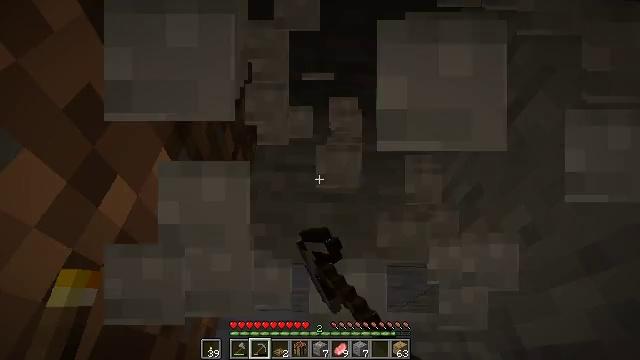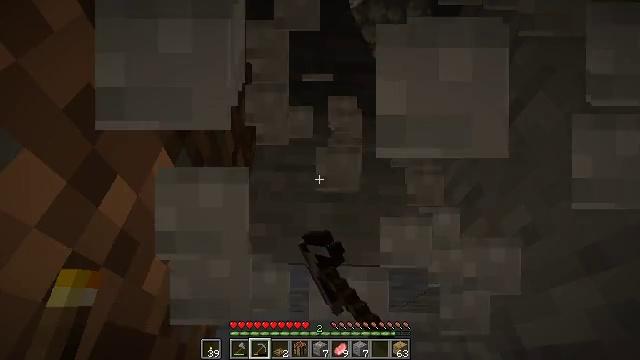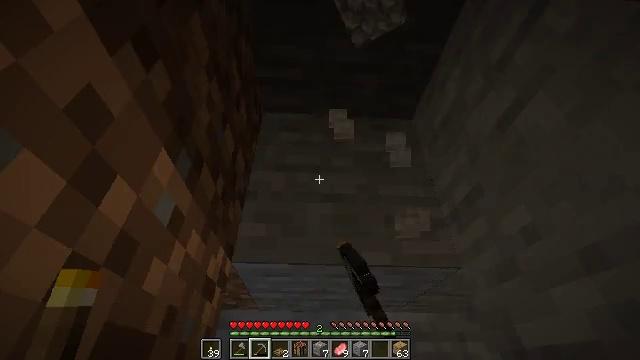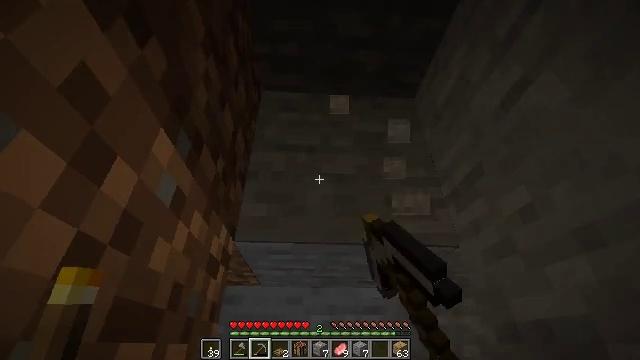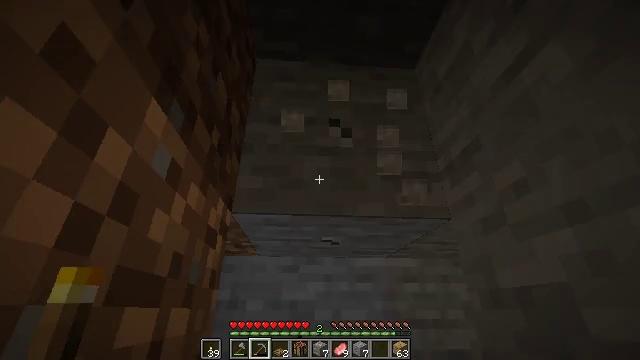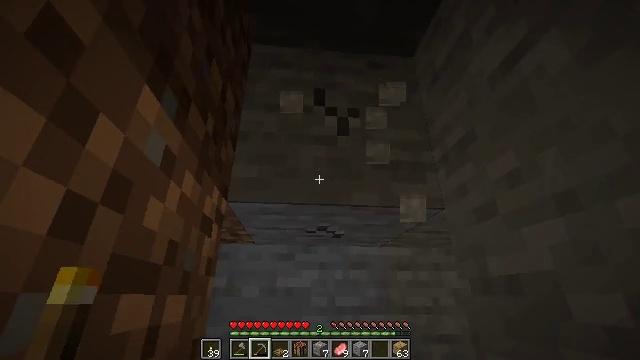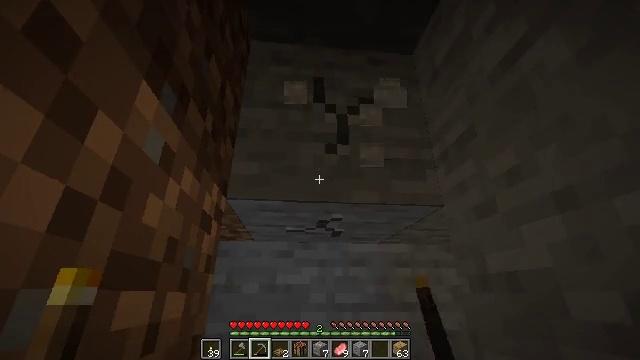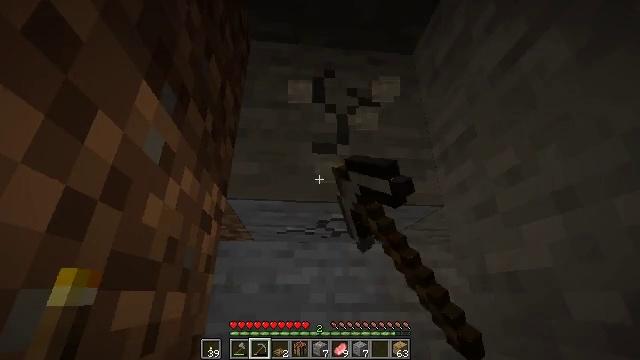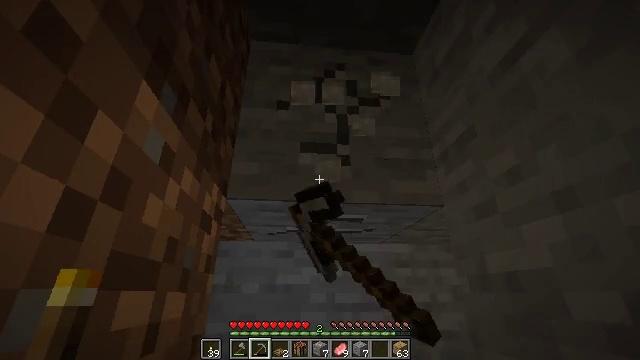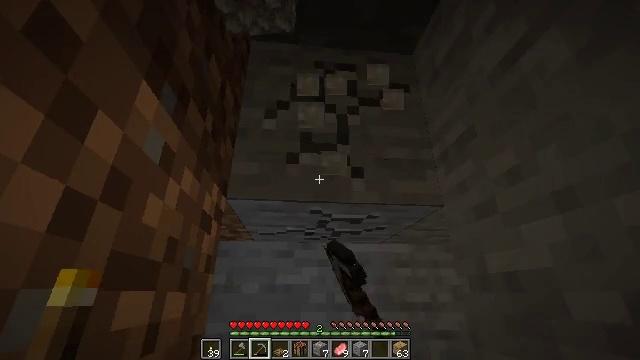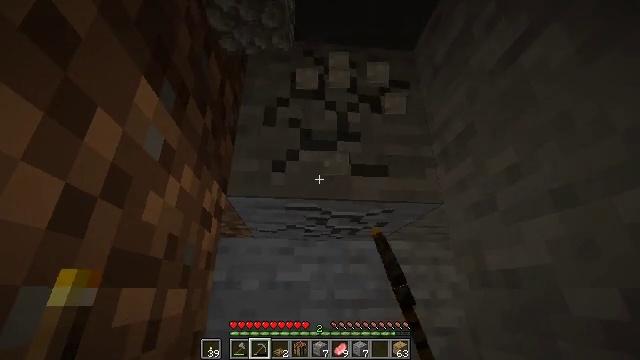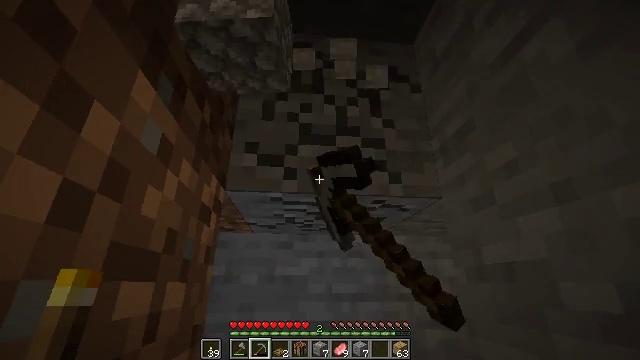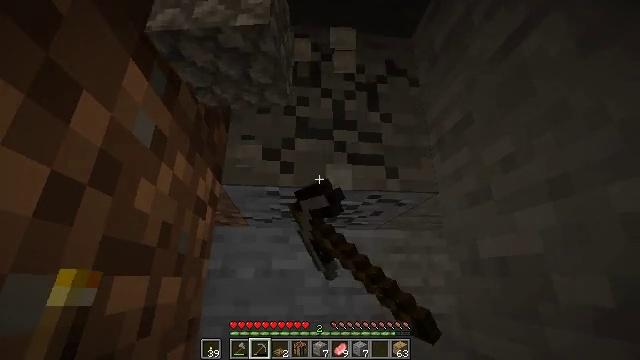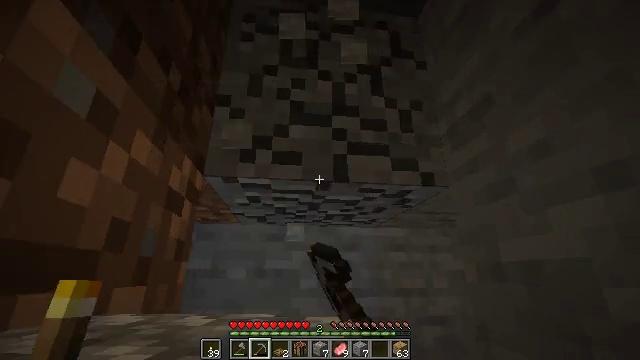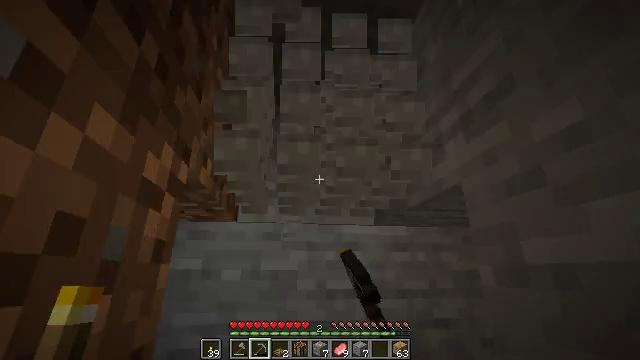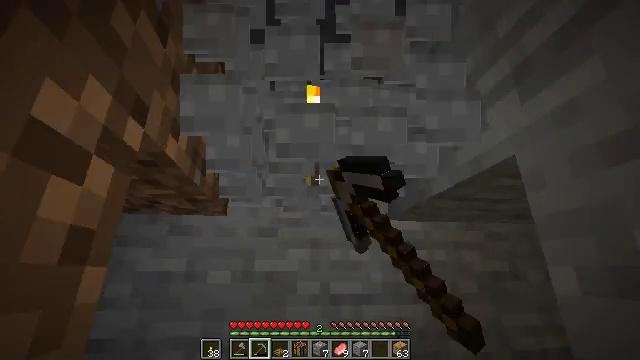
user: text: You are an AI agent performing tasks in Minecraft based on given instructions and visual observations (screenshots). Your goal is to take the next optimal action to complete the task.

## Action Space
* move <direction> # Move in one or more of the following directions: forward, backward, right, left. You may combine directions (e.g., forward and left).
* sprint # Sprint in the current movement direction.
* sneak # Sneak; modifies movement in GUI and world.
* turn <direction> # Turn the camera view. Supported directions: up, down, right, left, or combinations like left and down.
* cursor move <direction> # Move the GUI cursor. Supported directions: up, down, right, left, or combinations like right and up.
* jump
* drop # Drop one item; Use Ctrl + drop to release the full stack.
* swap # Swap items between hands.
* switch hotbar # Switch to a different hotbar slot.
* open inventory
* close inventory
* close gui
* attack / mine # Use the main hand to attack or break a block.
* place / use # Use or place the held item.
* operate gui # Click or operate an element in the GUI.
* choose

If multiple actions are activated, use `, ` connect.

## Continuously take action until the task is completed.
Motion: motion action
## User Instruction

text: Mine stone underground.
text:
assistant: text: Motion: attack / mine
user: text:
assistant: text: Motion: attack / mine
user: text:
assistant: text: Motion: turn down, attack / mine
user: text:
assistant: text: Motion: turn down, attack / mine
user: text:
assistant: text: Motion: turn right and down, attack / mine
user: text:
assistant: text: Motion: attack / mine
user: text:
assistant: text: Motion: attack / mine
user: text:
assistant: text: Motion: attack / mine
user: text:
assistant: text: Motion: attack / mine
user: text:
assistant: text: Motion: attack / mine
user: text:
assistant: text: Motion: turn down, attack / mine
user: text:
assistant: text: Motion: move forward, turn down, attack / mine
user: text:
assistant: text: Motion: move forward, attack / mine
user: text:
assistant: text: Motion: move forward, attack / mine and use / place
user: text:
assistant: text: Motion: move forward, attack / mine and use / place
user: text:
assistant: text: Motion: move forward, attack / mine and use / place
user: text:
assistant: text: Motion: attack / mine and use / place
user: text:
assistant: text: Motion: attack / mine and use / place
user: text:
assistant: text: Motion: attack / mine
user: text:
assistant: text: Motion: attack / mine